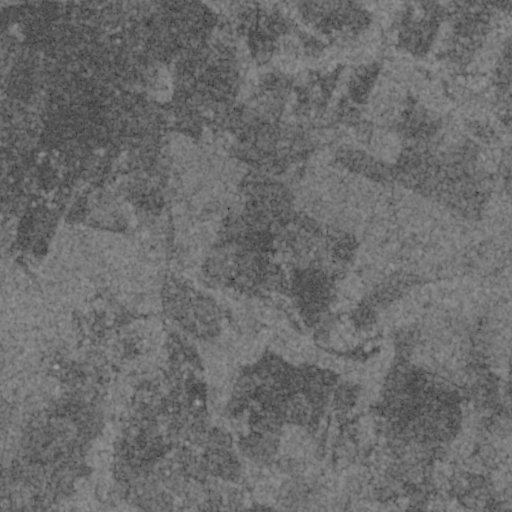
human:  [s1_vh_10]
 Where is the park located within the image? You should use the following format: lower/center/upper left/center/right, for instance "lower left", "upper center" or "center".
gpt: The park is located in the lower center of the image.
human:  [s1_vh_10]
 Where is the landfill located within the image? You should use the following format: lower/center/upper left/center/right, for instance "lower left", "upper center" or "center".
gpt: There is no landfill in the image.

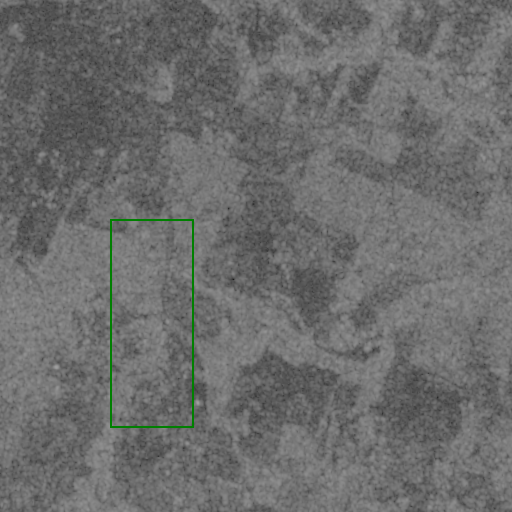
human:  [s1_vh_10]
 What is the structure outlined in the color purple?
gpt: There is no purple outline.
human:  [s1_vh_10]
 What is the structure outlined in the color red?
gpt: There is no structure outlined in red.